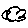
Label: cloud